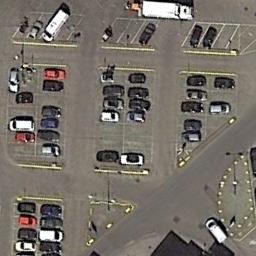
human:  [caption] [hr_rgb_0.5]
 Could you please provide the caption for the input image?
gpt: The parking lot has some parked cars of different colors .

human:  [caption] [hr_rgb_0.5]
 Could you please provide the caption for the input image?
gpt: There are some cars on the parking lot .

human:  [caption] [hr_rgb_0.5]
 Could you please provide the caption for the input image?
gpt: About a third of the parking spaces in the parking lot are occupied .

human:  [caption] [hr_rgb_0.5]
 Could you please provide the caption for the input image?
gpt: Many cars of different styles and colors are on the parking lot .

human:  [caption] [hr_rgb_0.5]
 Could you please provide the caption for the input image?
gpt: There are some cars on the parking lot .